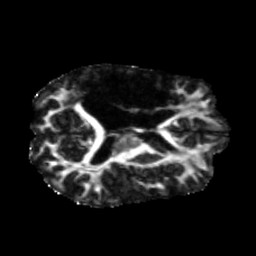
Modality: FA
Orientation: axial
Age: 41
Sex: male
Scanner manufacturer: siemens
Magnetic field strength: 3 T
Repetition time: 5.47 s
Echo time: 0.0854 s